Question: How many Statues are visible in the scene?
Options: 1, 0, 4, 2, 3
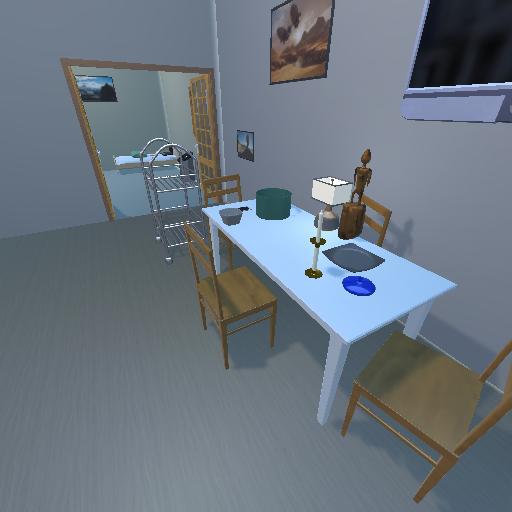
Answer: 1